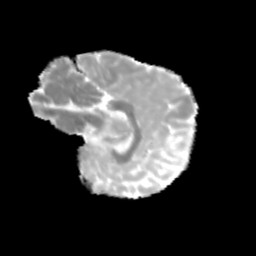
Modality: MD
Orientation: sagittal
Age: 10
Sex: female
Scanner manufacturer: siemens
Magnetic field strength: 3 T
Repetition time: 3.8 s
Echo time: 0.07 s